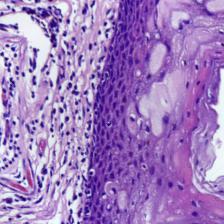
Diagnosis: Normal